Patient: sex M, age 45
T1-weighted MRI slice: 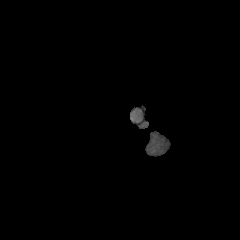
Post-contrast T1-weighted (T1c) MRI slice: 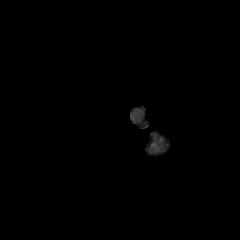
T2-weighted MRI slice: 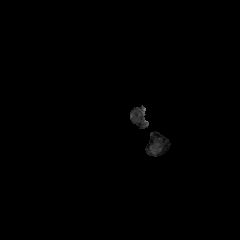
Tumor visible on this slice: no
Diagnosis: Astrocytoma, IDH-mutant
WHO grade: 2